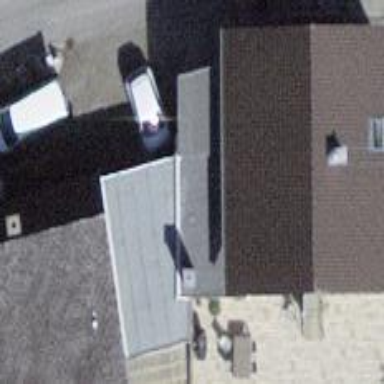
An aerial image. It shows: Building with tile roof.